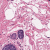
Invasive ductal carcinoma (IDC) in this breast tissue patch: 0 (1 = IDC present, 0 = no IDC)